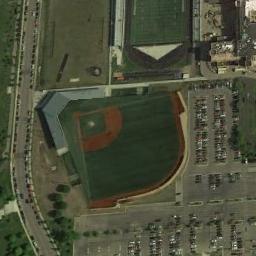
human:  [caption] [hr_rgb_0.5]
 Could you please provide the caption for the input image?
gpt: The fan-shaped stadium is next to the lawn, The road and the parking lot .

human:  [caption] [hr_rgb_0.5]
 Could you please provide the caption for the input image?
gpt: This oval stadium is surrounded by dense residential areas .

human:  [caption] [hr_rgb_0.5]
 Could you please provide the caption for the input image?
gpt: The stadium is next to the grass and parking lot .

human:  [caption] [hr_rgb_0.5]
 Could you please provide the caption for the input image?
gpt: There are many cars beside the stadium .

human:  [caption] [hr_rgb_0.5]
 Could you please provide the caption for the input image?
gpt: There are many cars around the stadium .